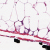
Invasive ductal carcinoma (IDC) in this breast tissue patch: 0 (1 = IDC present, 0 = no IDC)